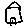
Label: house